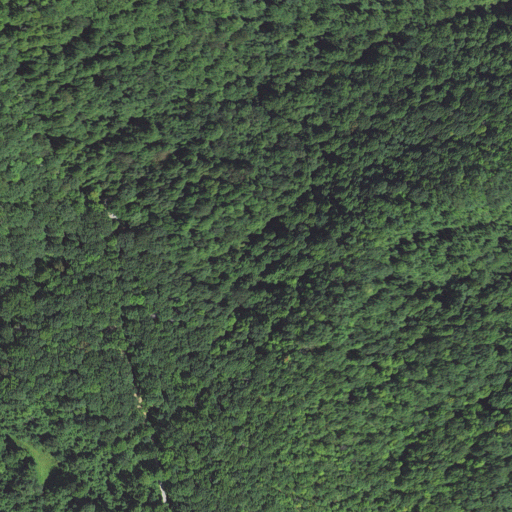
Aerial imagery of gap in North Carolina named Big Laurel Gap containing deciduous forest, mixed forest, and open development